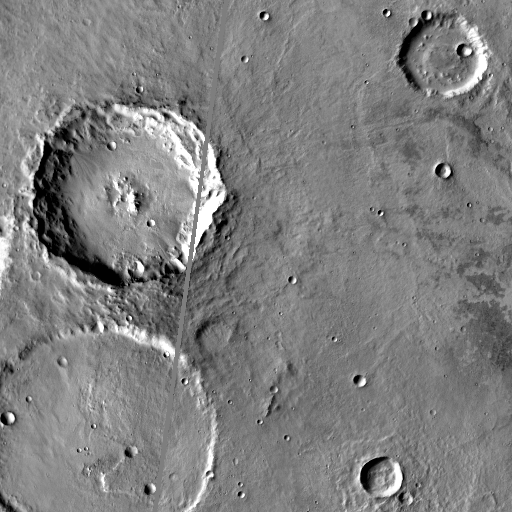
Crater classes present: Background, Other, Buried, Secondary